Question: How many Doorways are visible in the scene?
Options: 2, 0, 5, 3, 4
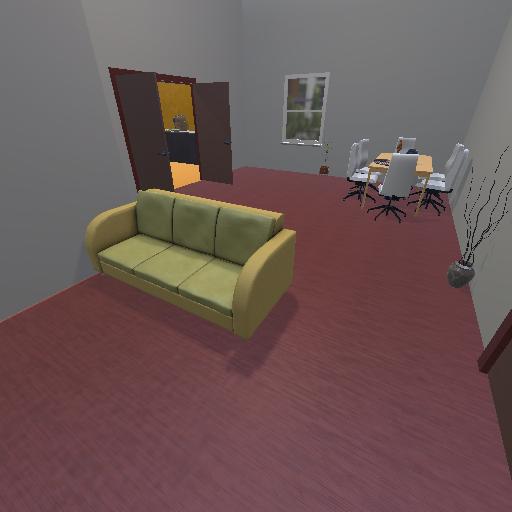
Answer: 2